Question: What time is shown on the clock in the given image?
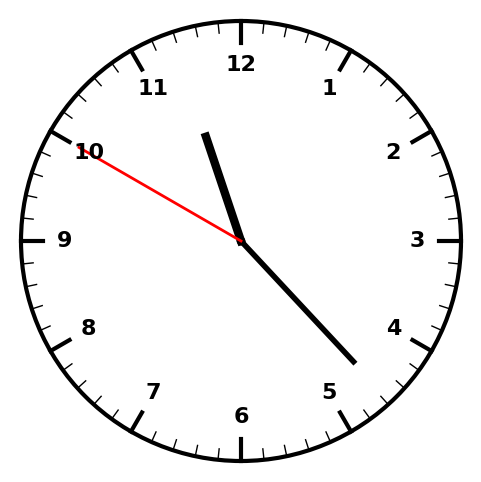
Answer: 11:22:50